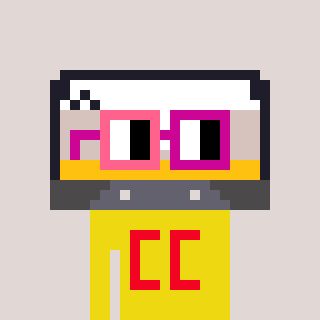
a pixel art character with square pink and red glasses, a cassette tape-shaped head and a yellow-colored body on a warm background